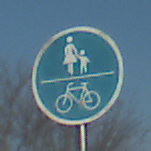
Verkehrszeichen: GemeinsamerGehUndRadweg
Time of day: MorningAfternoon
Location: Outdoor (Nature)
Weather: Clear
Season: NotSpecified
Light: Natural